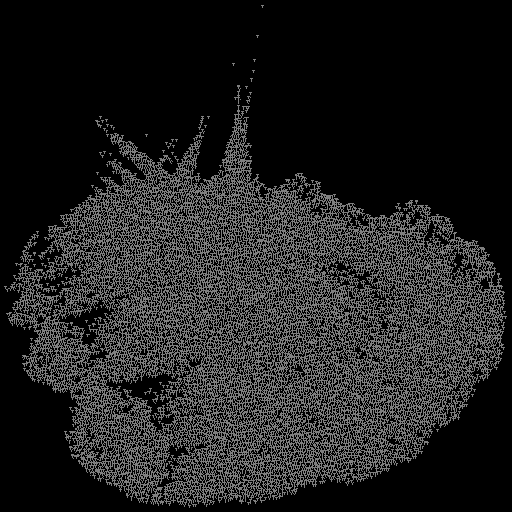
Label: broccoli